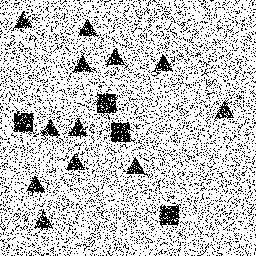
Squares: 4
Triangles: 12
Stars: 0
Total shapes: 16